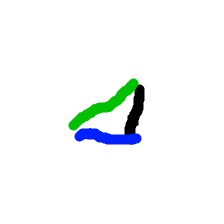
Shape: triangle